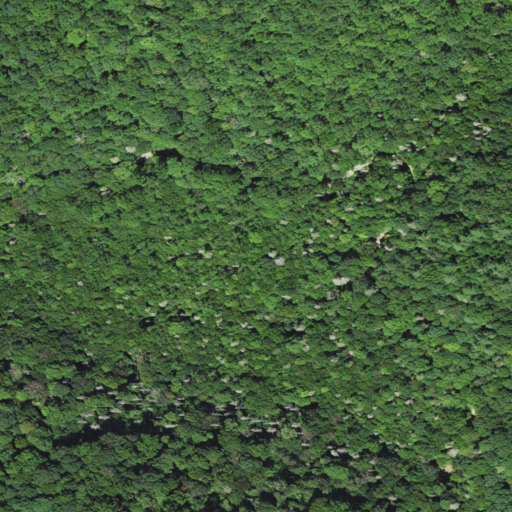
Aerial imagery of valley in North Carolina named Hogan Cove containing deciduous forest, mixed forest, and open development